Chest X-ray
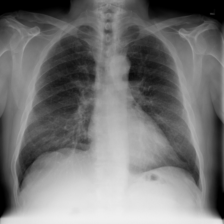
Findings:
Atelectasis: negative
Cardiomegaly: negative
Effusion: negative
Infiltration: negative
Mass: negative
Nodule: negative
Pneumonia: negative
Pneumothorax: negative
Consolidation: negative
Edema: negative
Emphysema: negative
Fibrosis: negative
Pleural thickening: negative
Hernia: negative